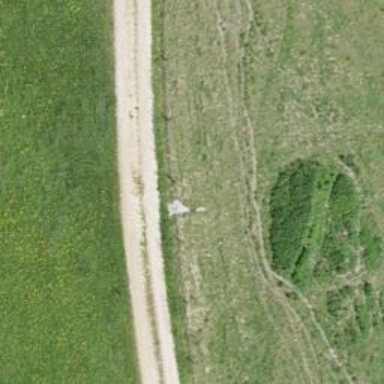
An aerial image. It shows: Gravel track with grade 2 tracktype.